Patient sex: F
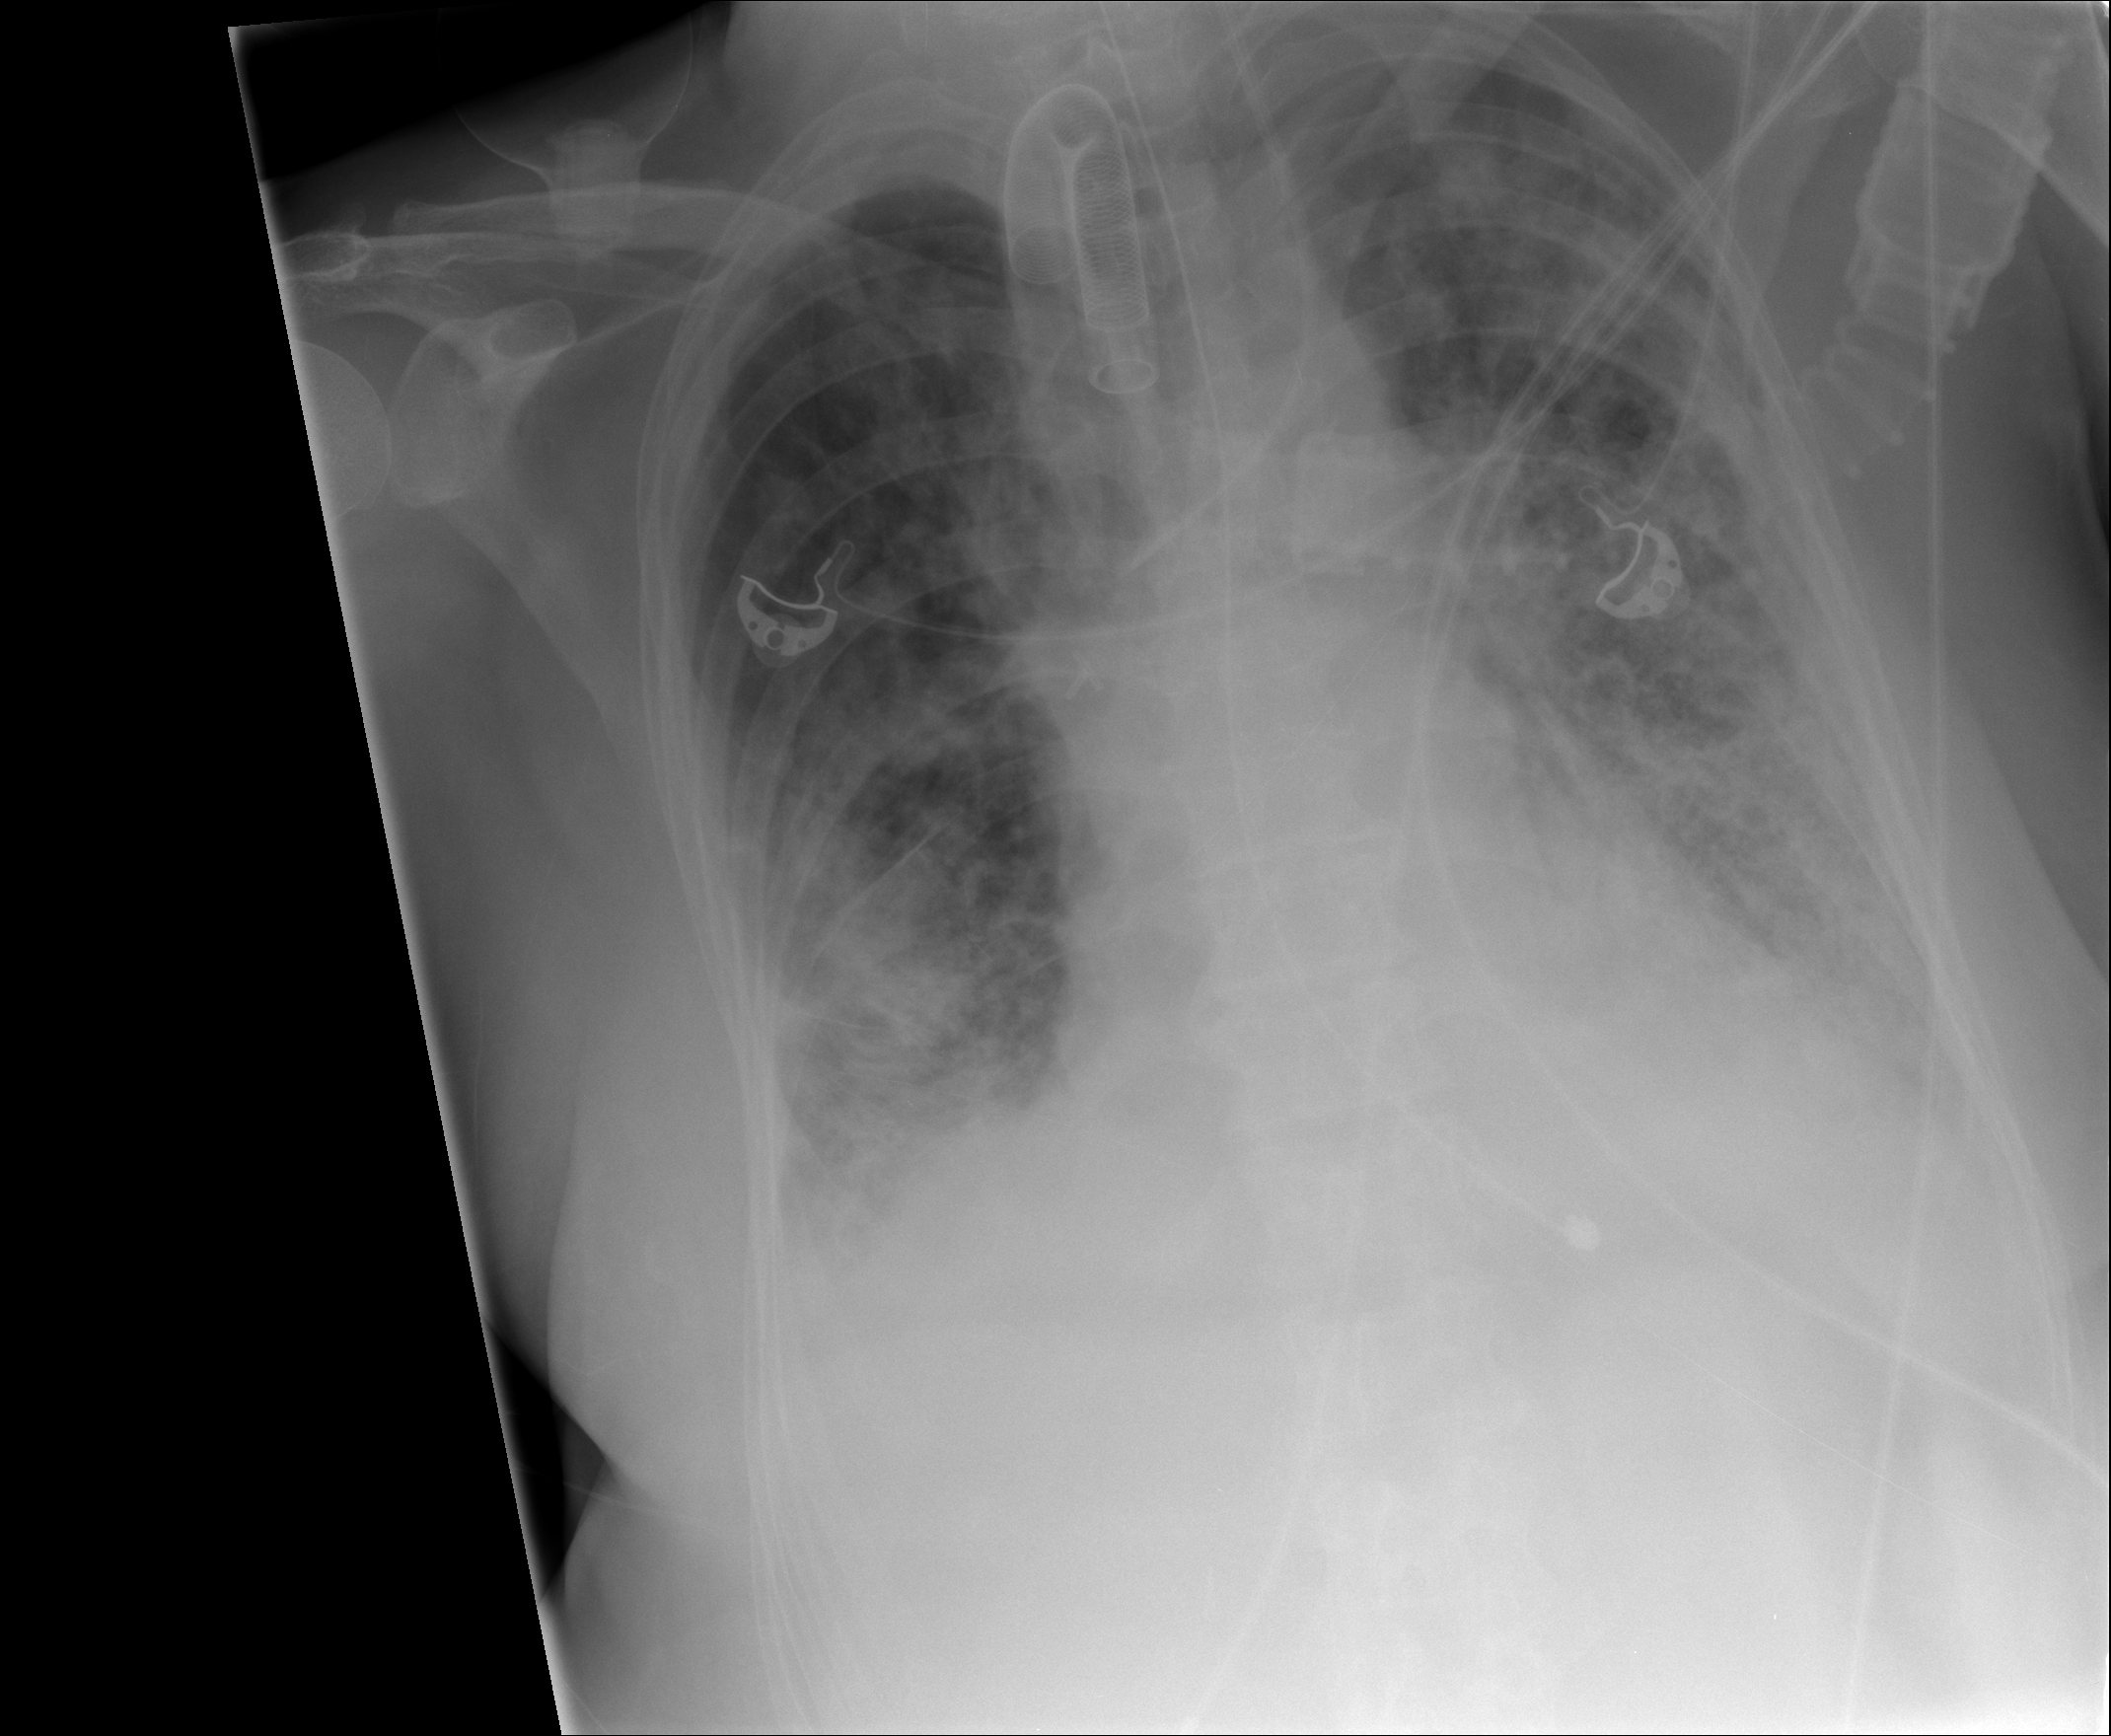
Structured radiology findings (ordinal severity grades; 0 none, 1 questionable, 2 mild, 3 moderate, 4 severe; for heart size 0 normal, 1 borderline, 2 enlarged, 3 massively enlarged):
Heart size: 0
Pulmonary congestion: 2
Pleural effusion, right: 2
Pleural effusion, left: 2
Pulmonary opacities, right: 3
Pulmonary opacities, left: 4
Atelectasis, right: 2
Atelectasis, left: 2